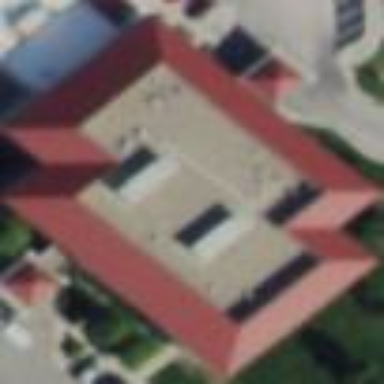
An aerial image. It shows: Clinic building offering healthcare services.